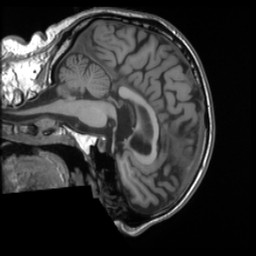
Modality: T1w
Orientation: sagittal
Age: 30
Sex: male